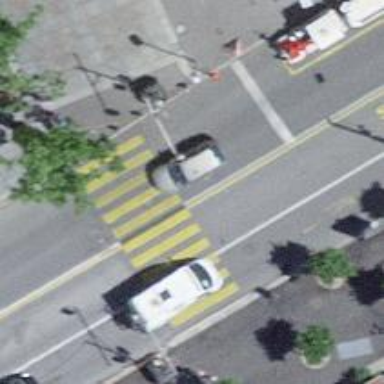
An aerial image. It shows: Crossing with traffic signals.